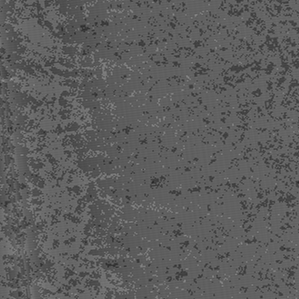
Label: frost